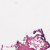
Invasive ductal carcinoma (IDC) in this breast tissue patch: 0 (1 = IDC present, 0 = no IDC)